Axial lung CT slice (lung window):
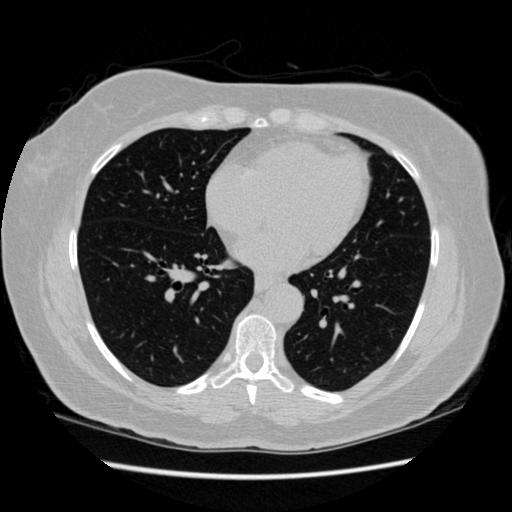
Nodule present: no